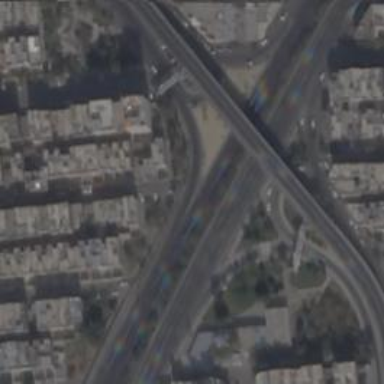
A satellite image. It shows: Trunk link highway.